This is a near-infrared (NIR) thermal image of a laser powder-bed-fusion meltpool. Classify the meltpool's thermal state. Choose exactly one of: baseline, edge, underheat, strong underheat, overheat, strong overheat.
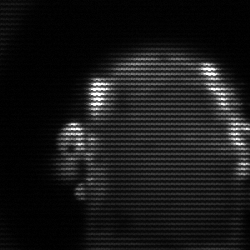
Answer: baseline